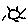
Label: sun